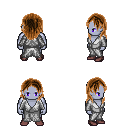
a pixel art fantasy rpg character, male body template, dark elf, purple skin, white robe, white pants, brown long hairstyle, maroon shoes, four views (front, back, left, right), 2x2 character sprite sheet, small pixel art, hard edges, no anti-aliasing